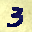
Label: 3